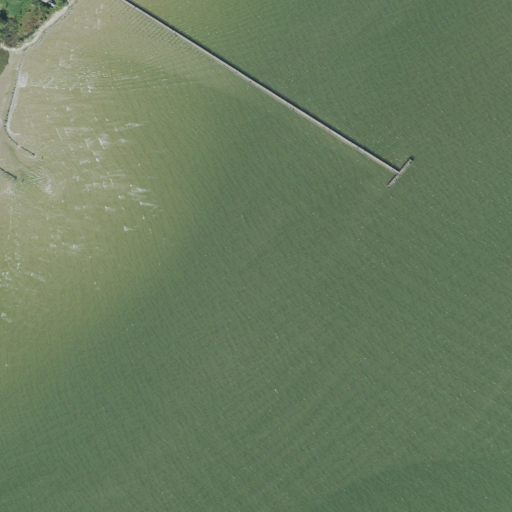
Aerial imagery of valley in Texas named Pine Gully containing open water, barren land, herbaceous wetlands, low intensity development, open development, and medium intensity development